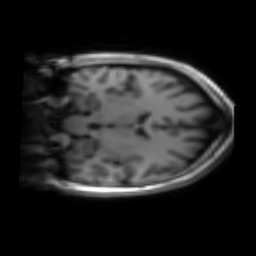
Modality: inplaneT1
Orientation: coronal
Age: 24
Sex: female
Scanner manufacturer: siemens
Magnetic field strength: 3 T
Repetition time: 1.2 s
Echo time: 0.00251 s